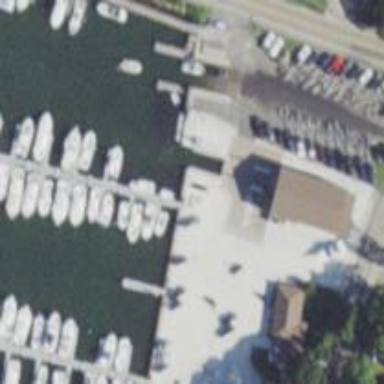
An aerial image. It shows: Boatyard located near waterway.